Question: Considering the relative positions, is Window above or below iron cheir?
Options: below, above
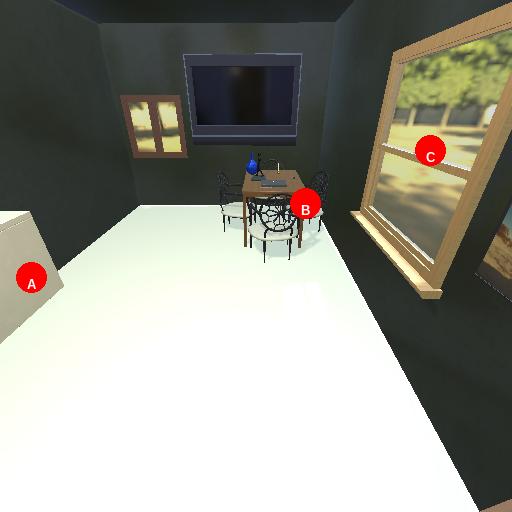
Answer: below